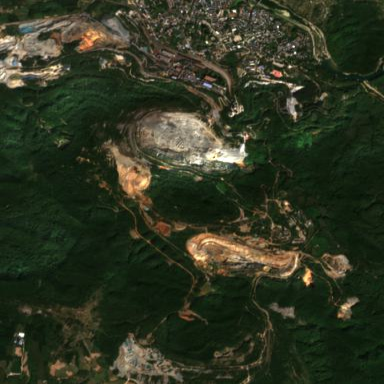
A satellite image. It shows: Quarry with mineshaft.